Question: Right, so I have been trying for weeks now to get ImGui to work with my windows OpenGL project. I have tried everything. So, can someone please show me how to compile ImGui with the rest of my project. Like how to add it to the vs code task file or how to add it to my makefile. Also when I have asked before people have said use CMake. But I can't because CMake doesn't work so I can't use it and I don't want to waste more time to try and get it to work. So, anyone who knows how to help please do.
Here is my makefile:
'''
CXX = g++
Flags = -std=c++17 -Wall -Wformat
Libs = -lGL -lGLEW -lglfw -ldl
OBJDIR = obj
VSXFLAGS = src/vendor/imgui/imgui_impl_glfw.h src/vendor/imgui/imgui_impl_opengl3.h
Filez = src/Rendering/*.cpp src/Rendering/*.h src/Core/*.h src/Core/*.cpp src/vendor/glm/gtc/type_ptr.hpp
Includes = -Isrc/PCH/ -Isrc/ -Iinclude/ -Isrc/Rendering/Buffers/ -Isrc/Core/ -Isrc/Rendering/ -Isrc/vendor/imgui -Isrc/FileManagement/ -Ires/ -Isrc/vendor/glm/ -Isrc/vendor/stb_image -Isrc/vendor/
all: main.cpp
$(CXX) $(Flags) $(Includes) $(Filez) main.cpp lib/imgui.a lib/Buffers.a -o main $(Libs)
clean:
rm $(OBJDIR)/*.o *.o
'''
This is my file structure:
<URL>[
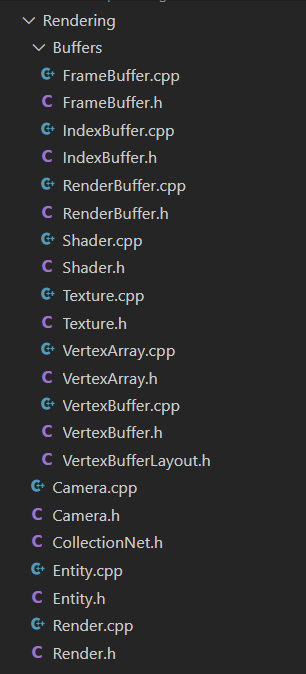
Answer: As ImGui is a separate library your project should link against it rather than compiling it with the rest of your project each time.
Here's how I build the library (both static and shared) in MSYS2 shell:
'''
# change the next value to where you want to install it
export INSTALLPREFIX=/D/Prog/3rdparty
# fix DLL exports in imgui.h
mv imgui.h imgui.h.bak
cat > imgui.h << EOF
#if !defined(IMGUI_API) && defined(_WIN32)
#if defined(BUILD_IMGUI_SHARED)
#define IMGUI_API __declspec(dllexport)
#elif !defined(STATIC) && !defined(STATIC_IMGUI)
#define IMGUI_API __declspec(dllimport)
#else
#define IMGUI_API
#endif
#endif
EOF
sed -e "s/static char\s*EmptyString/IMGUI_API &/" imgui.h.bak >> imgui.h
# don't export inline functions in imgui_internal.h (version >= 1.81)
sed -i.bak -e "s/IMGUI_API \(~*ImGuiTable()\)//" imgui_internal.h
~/buildstatus.sh build &&
touch SUCCESS &&
for F in *.cpp; do
echo CXX $F &&
g++ -O3 -I. $F -c -o $F.o -DBUILD_IMGUI_SHARED || rm -f SUCCESS
done &&
ls -1 SUCCESS > /dev/null &&
ar cru libimgui.a *.cpp.o &&
( echo EXPORTS; nm -f posix --defined-only -p libimgui.a | sed -n -e "s/^\([^ ]*\) T .*$//p" | sed -e "s/^__*/_/" | grep "Im" ) > imgui.def &&
g++ -shared -s -mwindows -def imgui.def -o imgui.dll libimgui.a -Wl,--out-implib,libimgui.dll.a -Wl,--as-needed -limm32 &&
~/buildstatus.sh install &&
mkdir -p $INSTALLPREFIX/include/imgui $INSTALLPREFIX/lib $INSTALLPREFIX/bin &&
cp -f *.cpp *.h $INSTALLPREFIX/include/imgui/ &&
cp -f *.a $INSTALLPREFIX/lib/ &&
cp -f *.dll $INSTALLPREFIX/bin/ &&
echo SUCCESS
'''
Make sure your MSYS2 environment points to the same compiler as VSCode in case its different (add to 'PATH').
My build was done with a recent standalone GCC/MinGW-w64 from <URL>